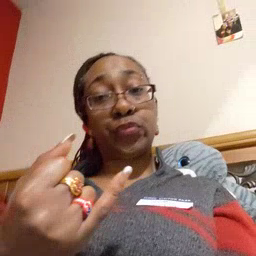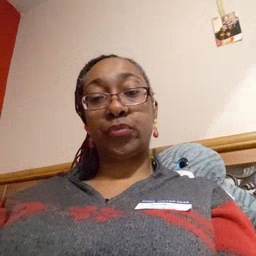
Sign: pajamas